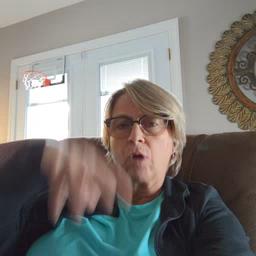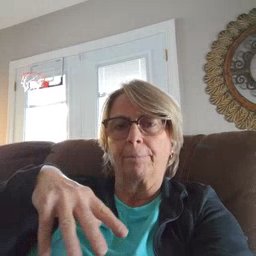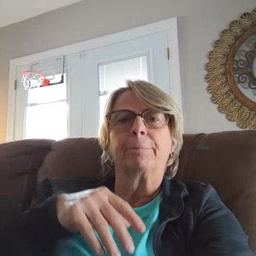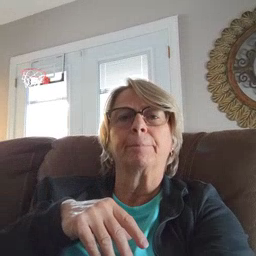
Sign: drop